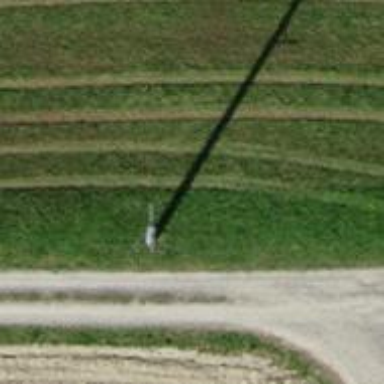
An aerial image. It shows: Concrete power pole.